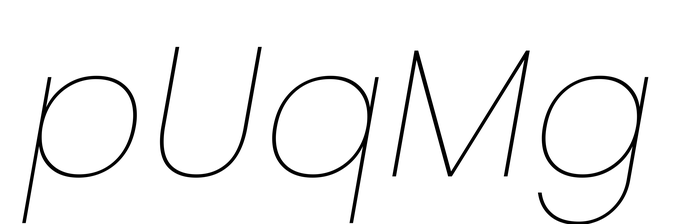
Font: Poppins-ThinItalic